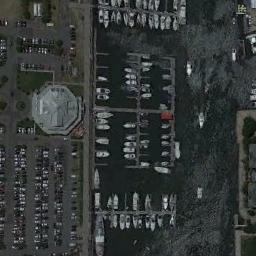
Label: harbor